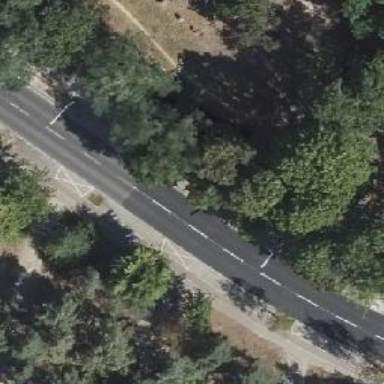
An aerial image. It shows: Footway along the road.